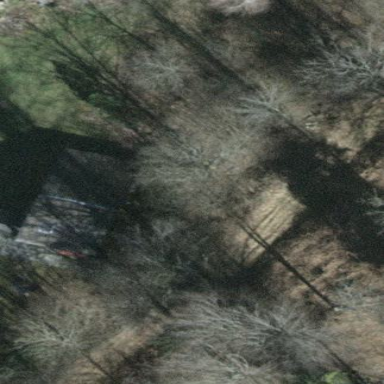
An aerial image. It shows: Cabin is depicted in the image.